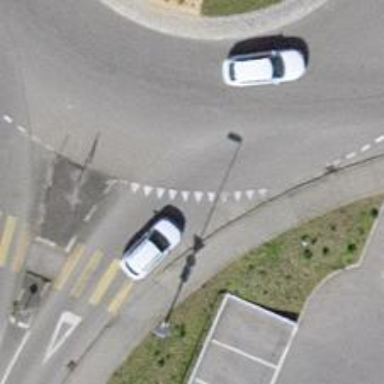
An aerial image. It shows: Road with "give way" sign.